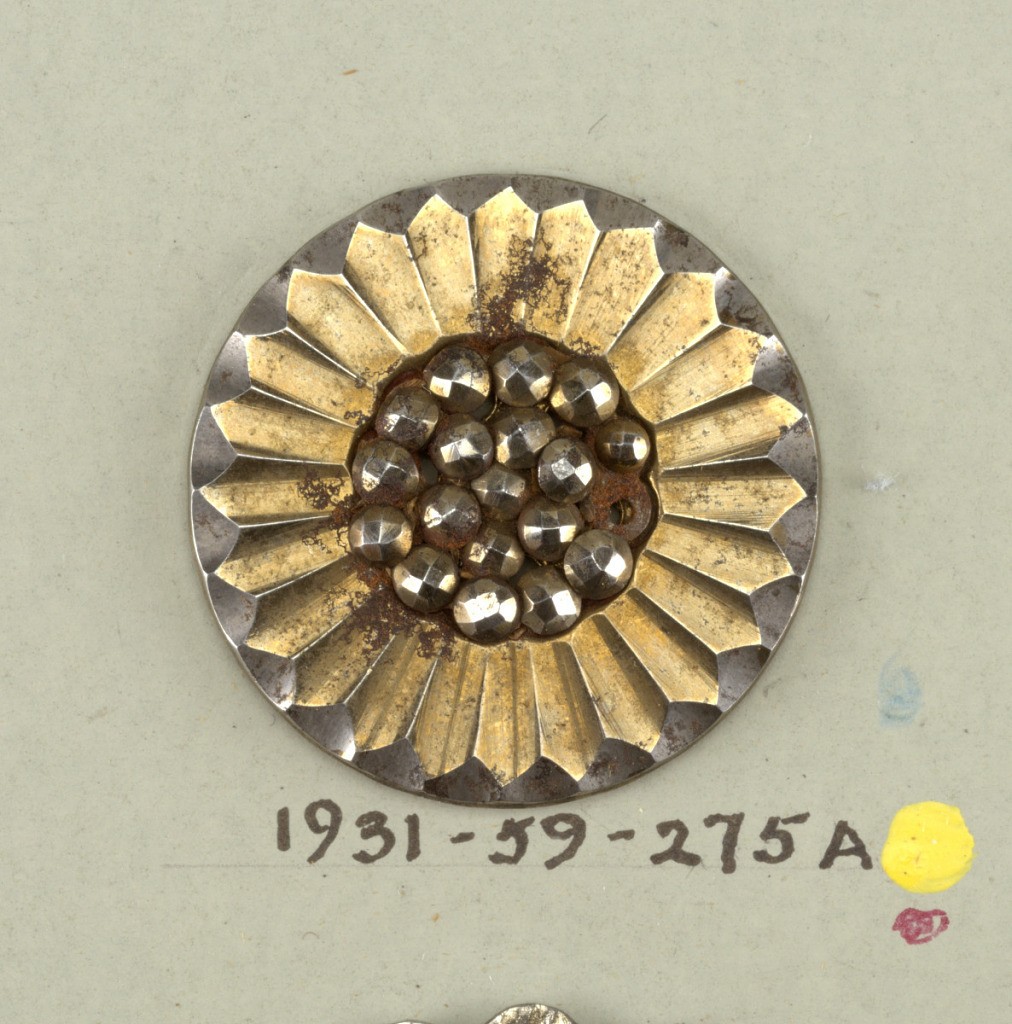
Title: Button
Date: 19th century
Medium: steel with brass wash
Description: flat button in daisy design - group of knobs, center, surrounded by pointed petals - button has received a brass wash.

On card 58